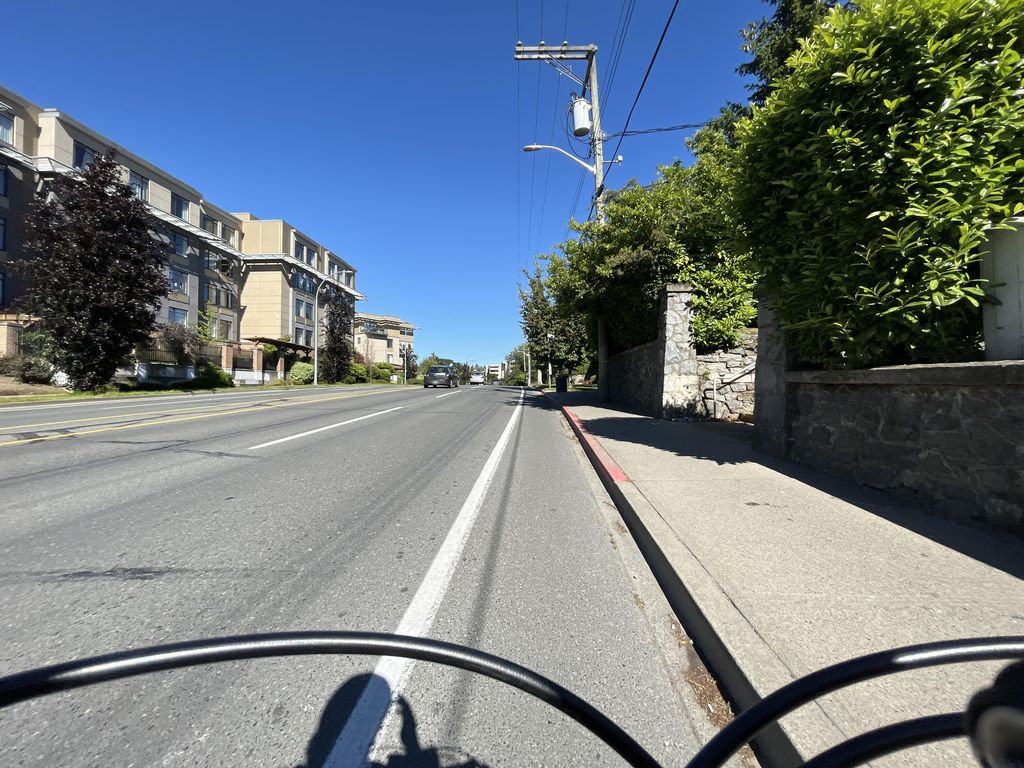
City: victoria